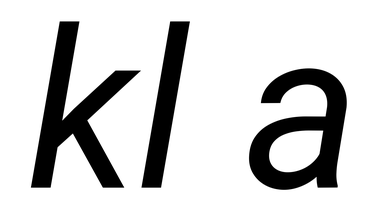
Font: Roboto-Italic_Italic